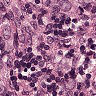
Metastatic tissue present: yes